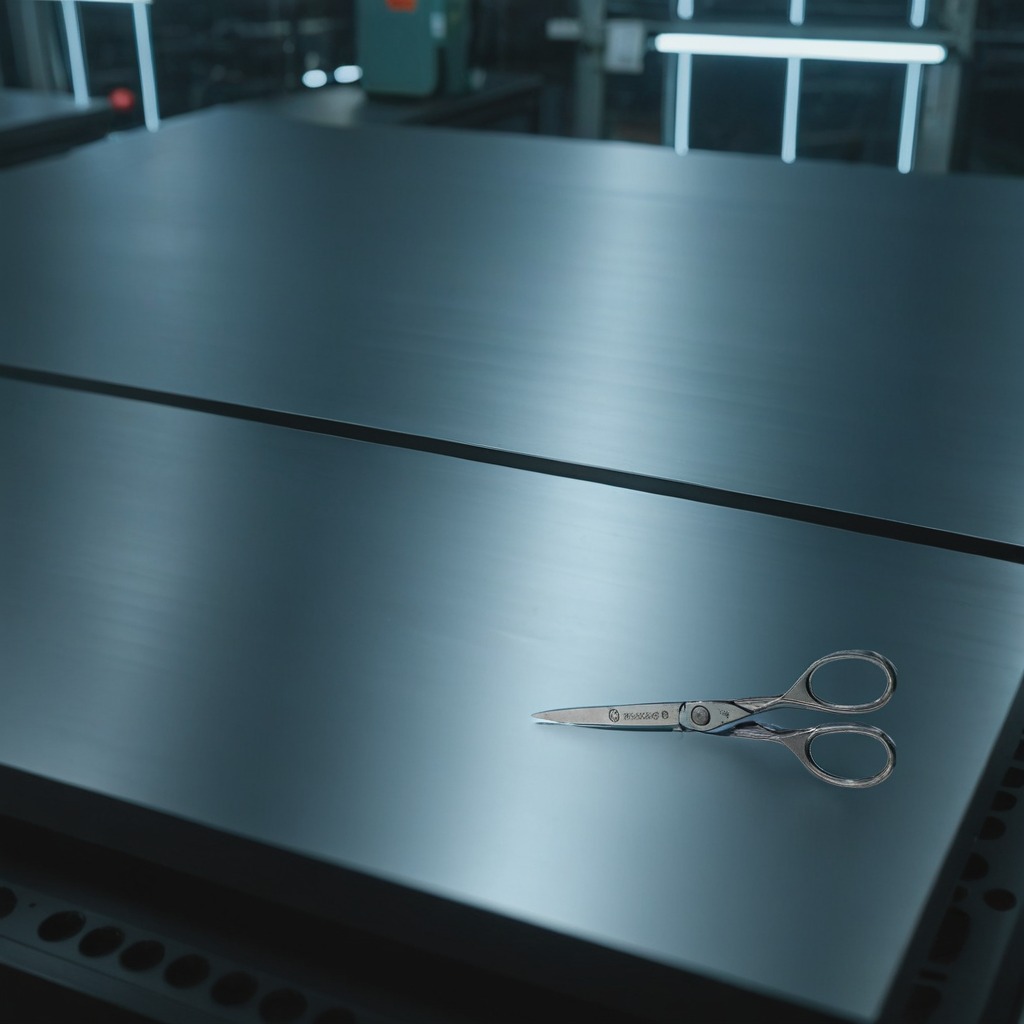
A scissor is lying on the metal table.